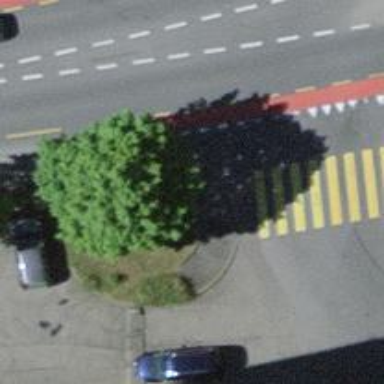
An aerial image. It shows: Kerb serving as barrier.